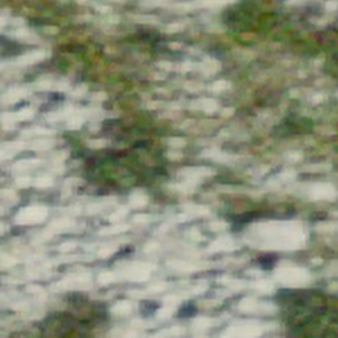
Label: other